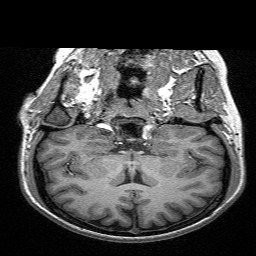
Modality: T1w
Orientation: sagittal
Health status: ill
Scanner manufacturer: siemens
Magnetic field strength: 3 T
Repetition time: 2.3 s
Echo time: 0.00298 s